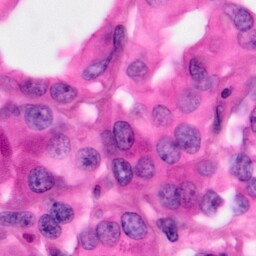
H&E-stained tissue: Pancreatic